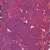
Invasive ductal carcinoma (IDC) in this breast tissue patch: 0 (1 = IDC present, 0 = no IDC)